Question: I am using the Entity Framework and SQL Server Compact Edition through the code first methodology. This is my first project using these techniques, and I'm working from Scott Guthrie's <URL> to it.
I am currently populating my database using the 'Show Table Data' option from within VS2010's Server Explorer. Here's where I am right now:

Created is a 'DateTime' column, and I want to say I'm creating it now. Is there a way to put that, instead of having to write out a date and time?
EDIT: I'm specifically looking for something like C#'s 'DateTime.Now()' method.
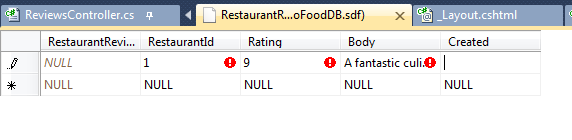
Answer: Jesse , add this to the default value or binding area

SQL Server 2008 R2 '{ fn NOW() }'
Earlier Version '(getdate())'